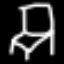
Label: chair